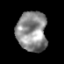
Tissue: prostate
Cell type: T cells
Senescence score: 0.3598
Nuclear area (px): 1182
Mean DAPI intensity: 140.861